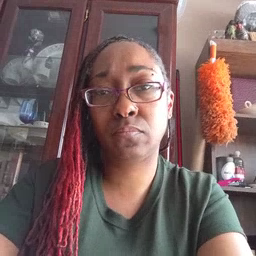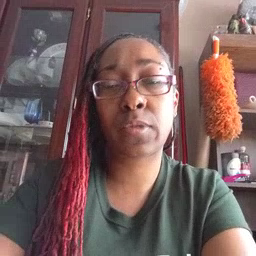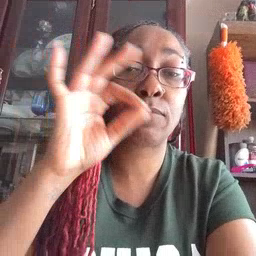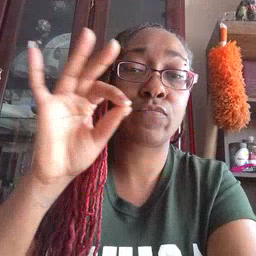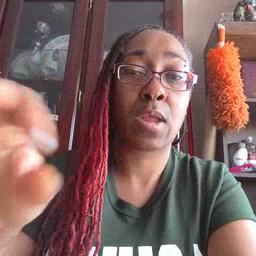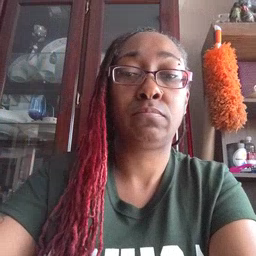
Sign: frenchfries